Interaction volume radius: 10 \u00c5
Interaction volume height: 15 \u00c5
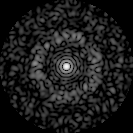
Disorder parameter: 0.8329